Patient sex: F
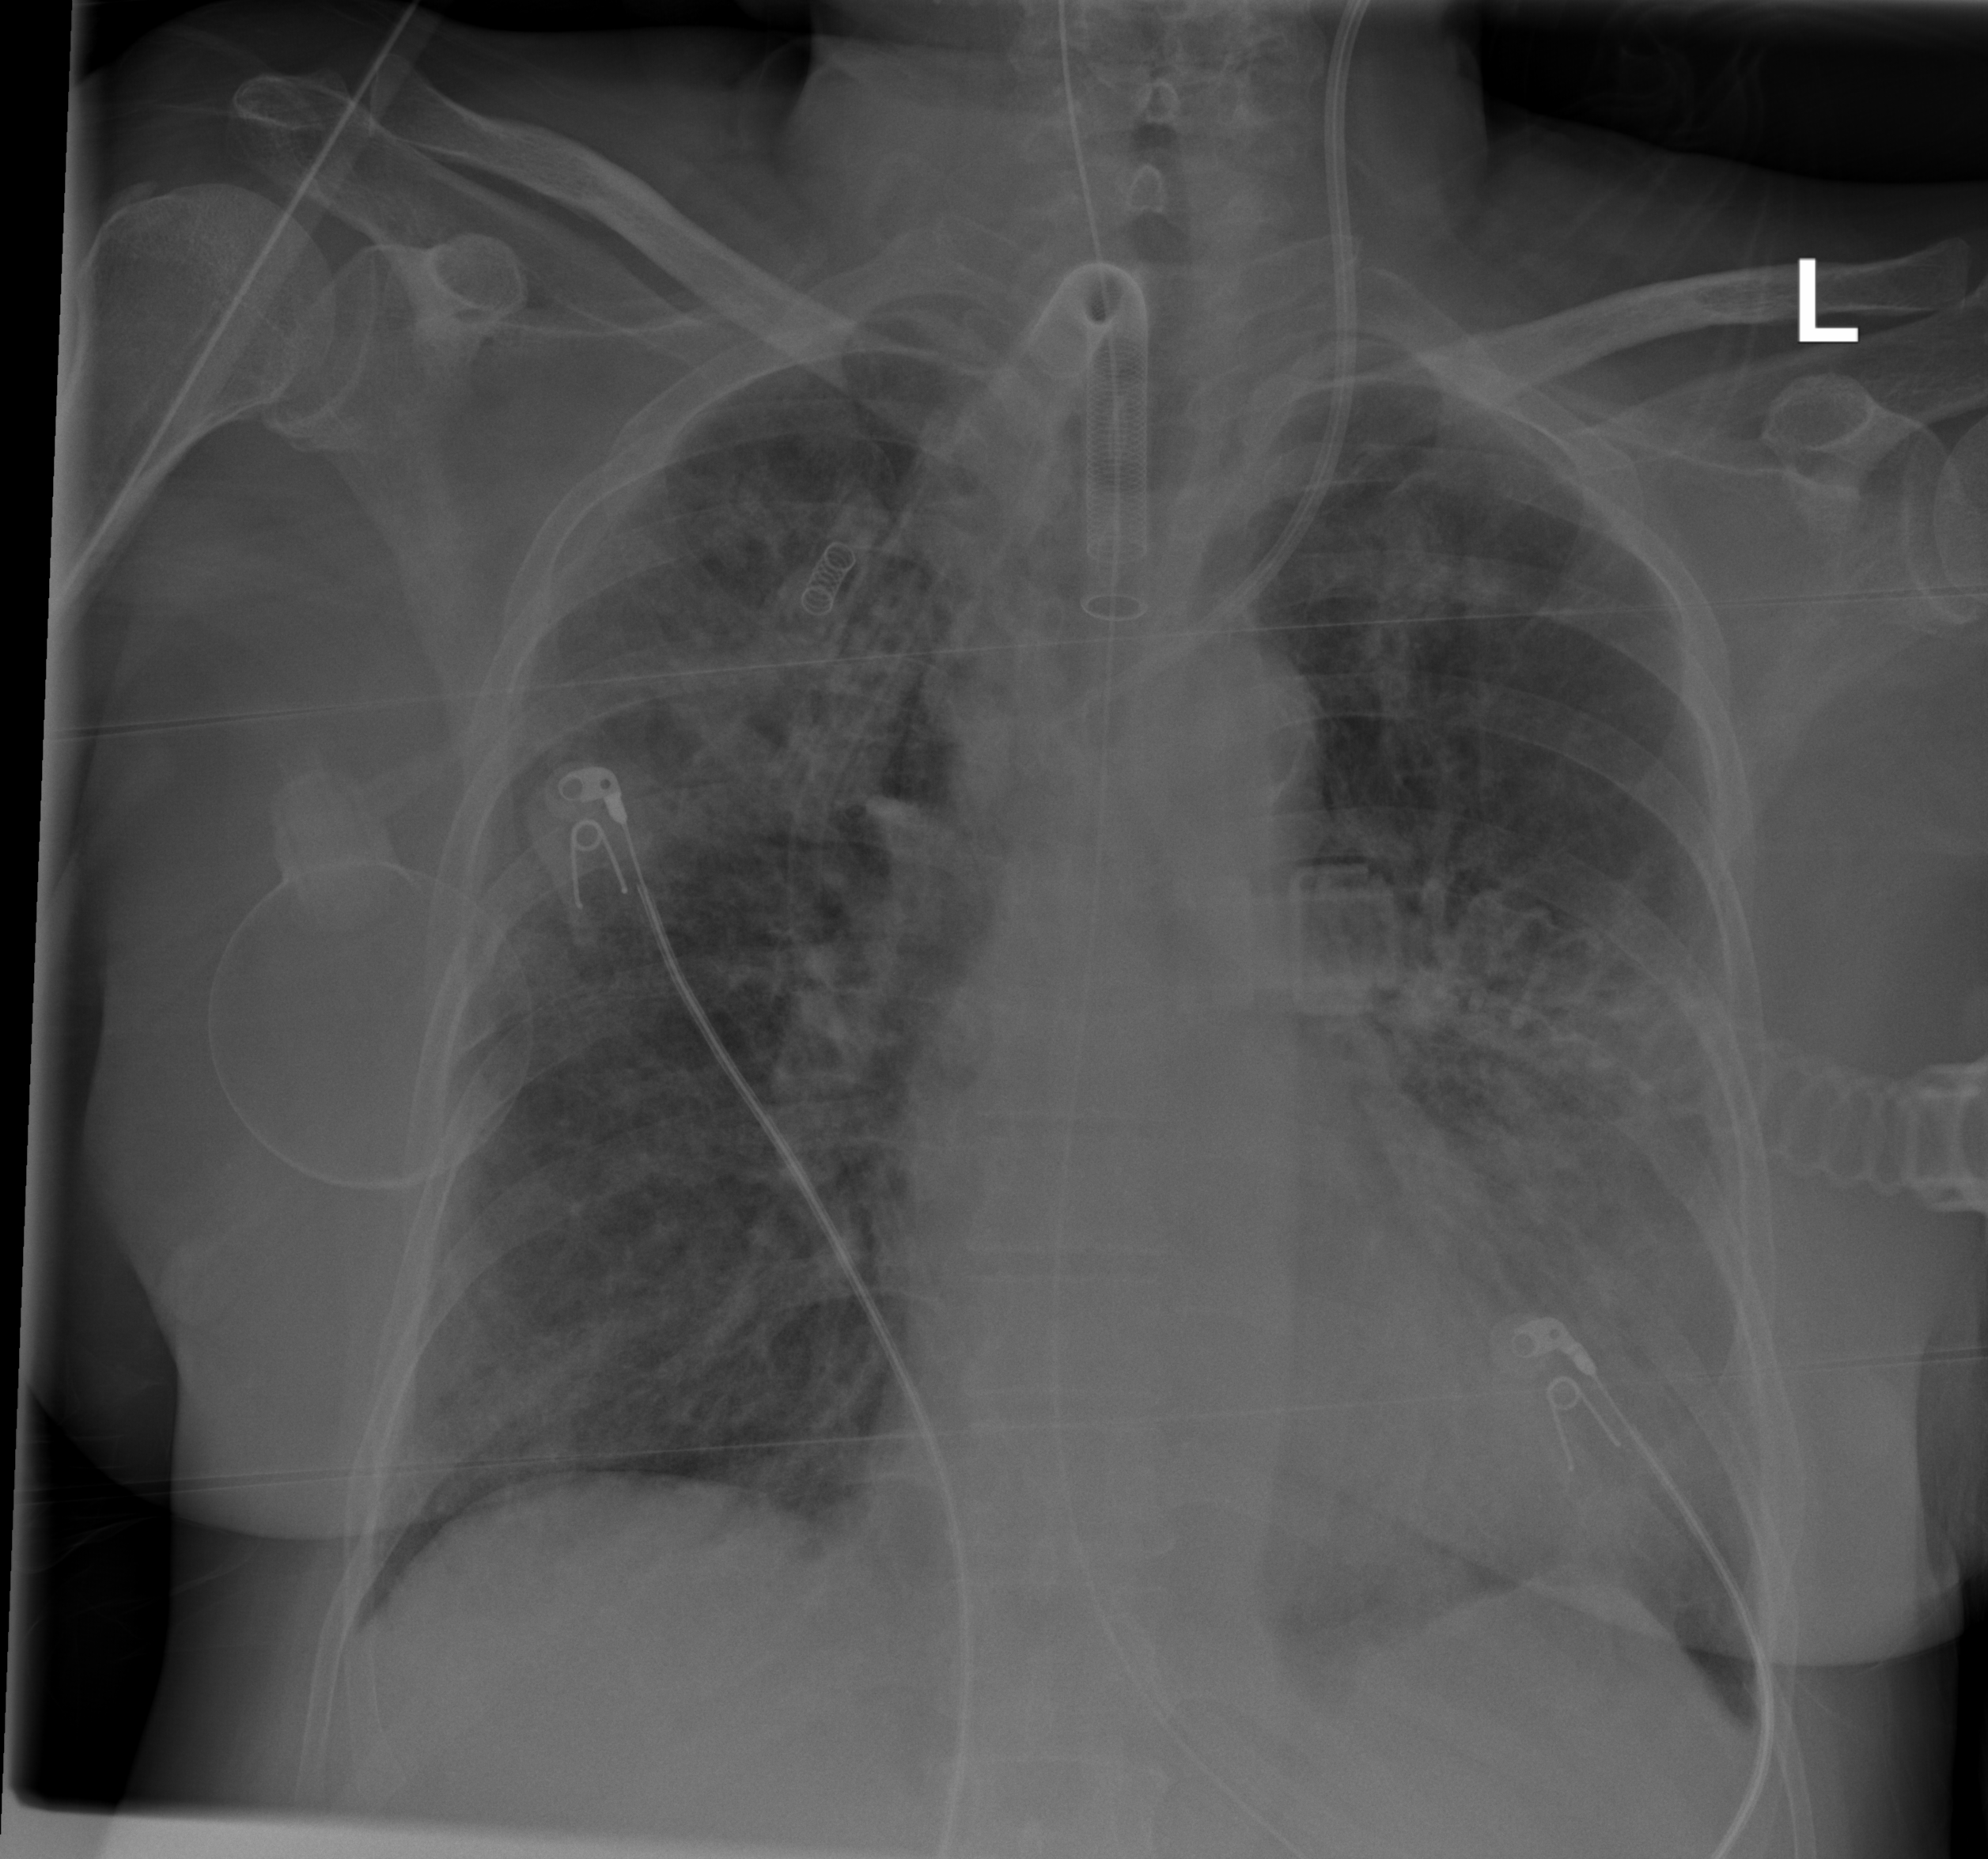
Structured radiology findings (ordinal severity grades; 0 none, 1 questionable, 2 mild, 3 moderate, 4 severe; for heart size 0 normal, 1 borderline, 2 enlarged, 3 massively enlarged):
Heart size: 2
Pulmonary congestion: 2
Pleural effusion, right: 0
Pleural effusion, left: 0
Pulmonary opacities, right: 2
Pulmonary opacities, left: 3
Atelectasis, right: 2
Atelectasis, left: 2